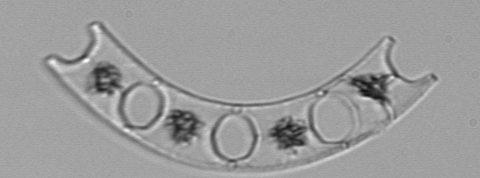
Label: Eucampia